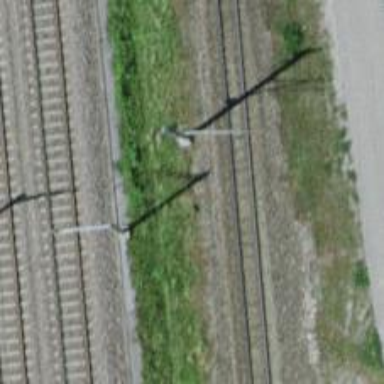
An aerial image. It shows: Power pole.